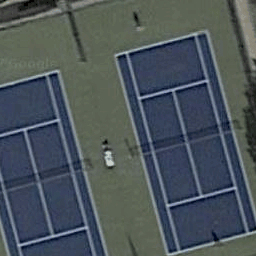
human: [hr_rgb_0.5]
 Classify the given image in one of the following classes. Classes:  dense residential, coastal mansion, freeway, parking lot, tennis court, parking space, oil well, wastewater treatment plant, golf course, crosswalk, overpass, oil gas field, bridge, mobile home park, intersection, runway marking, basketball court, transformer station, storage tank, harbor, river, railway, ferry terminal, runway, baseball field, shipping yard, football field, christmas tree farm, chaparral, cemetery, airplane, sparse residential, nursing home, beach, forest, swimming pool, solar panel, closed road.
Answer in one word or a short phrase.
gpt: tennis court